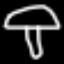
Label: mushroom